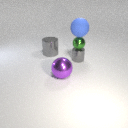
small green metal sphere above small gray metal cylinder